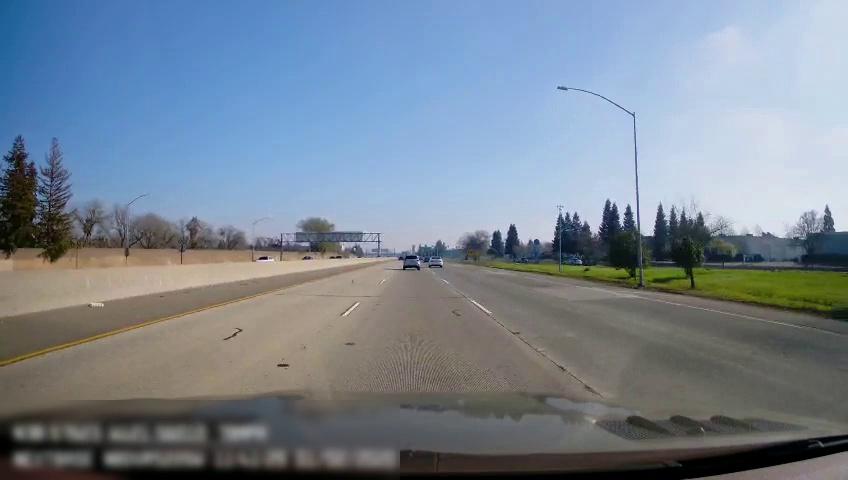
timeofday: Day
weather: Sunny
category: Vehicles | Car
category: Vehicles | Car
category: Drivable Space
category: Vehicles | SUV
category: Vehicles | Car
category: Lanes | Current Lane
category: Lanes | Current Lane
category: Lanes | Current Lane
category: Lanes | Alternate Lane
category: Traffic | Signs
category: Traffic | Signs